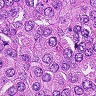
Metastatic tissue present: yes